Question: I'm writing a PowerShell script to set a UserName and Password on Identity settings in Application Pool on IIS 6 (Windows Server 2003 R2). For that purposes i'm using vbscript from <URL>. But after running a script i still have to manually switch "Identity" from "Predefined" to "Configurable". Is there a way to select "Configurable" via powershell script?

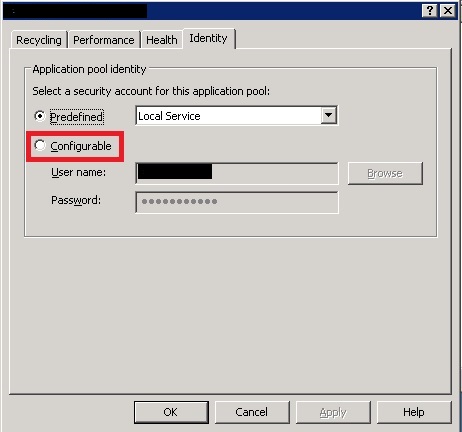
Answer: Found solution. The following PowerShell code solves the issue.
'''
#Assigning Identity's Username To AppPool
cscript adsutil.vbs SET w3svc/AppPools/YourAppPoolName/WAMUserName Username
#Assigning Identity's Password To AppPool
cscript adsutil.vbs SET w3svc/AppPools/YourAppPoolName/WAMUserPass Password
#Making ApplicationPool Configurable
cscript adsutil.vbs SET w3svc/AppPools/YourAppPoolName/AppPoolIdentityType 3
'''